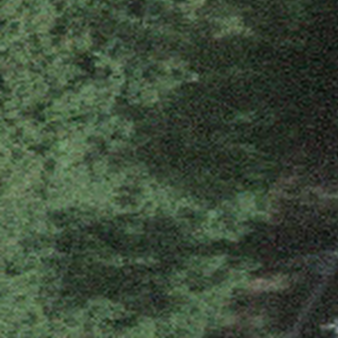
Label: other